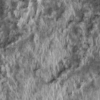
Label: not_dusty